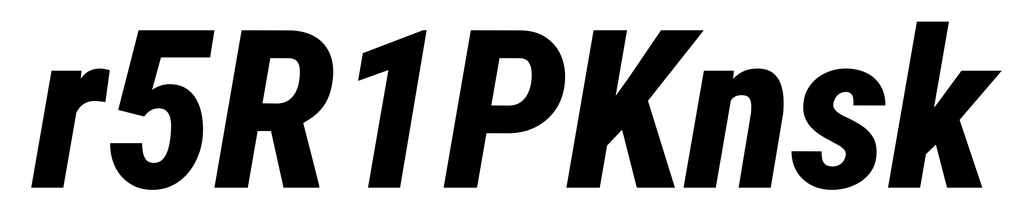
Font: Roboto-Italic_Condensed_ExtraBold_Italic